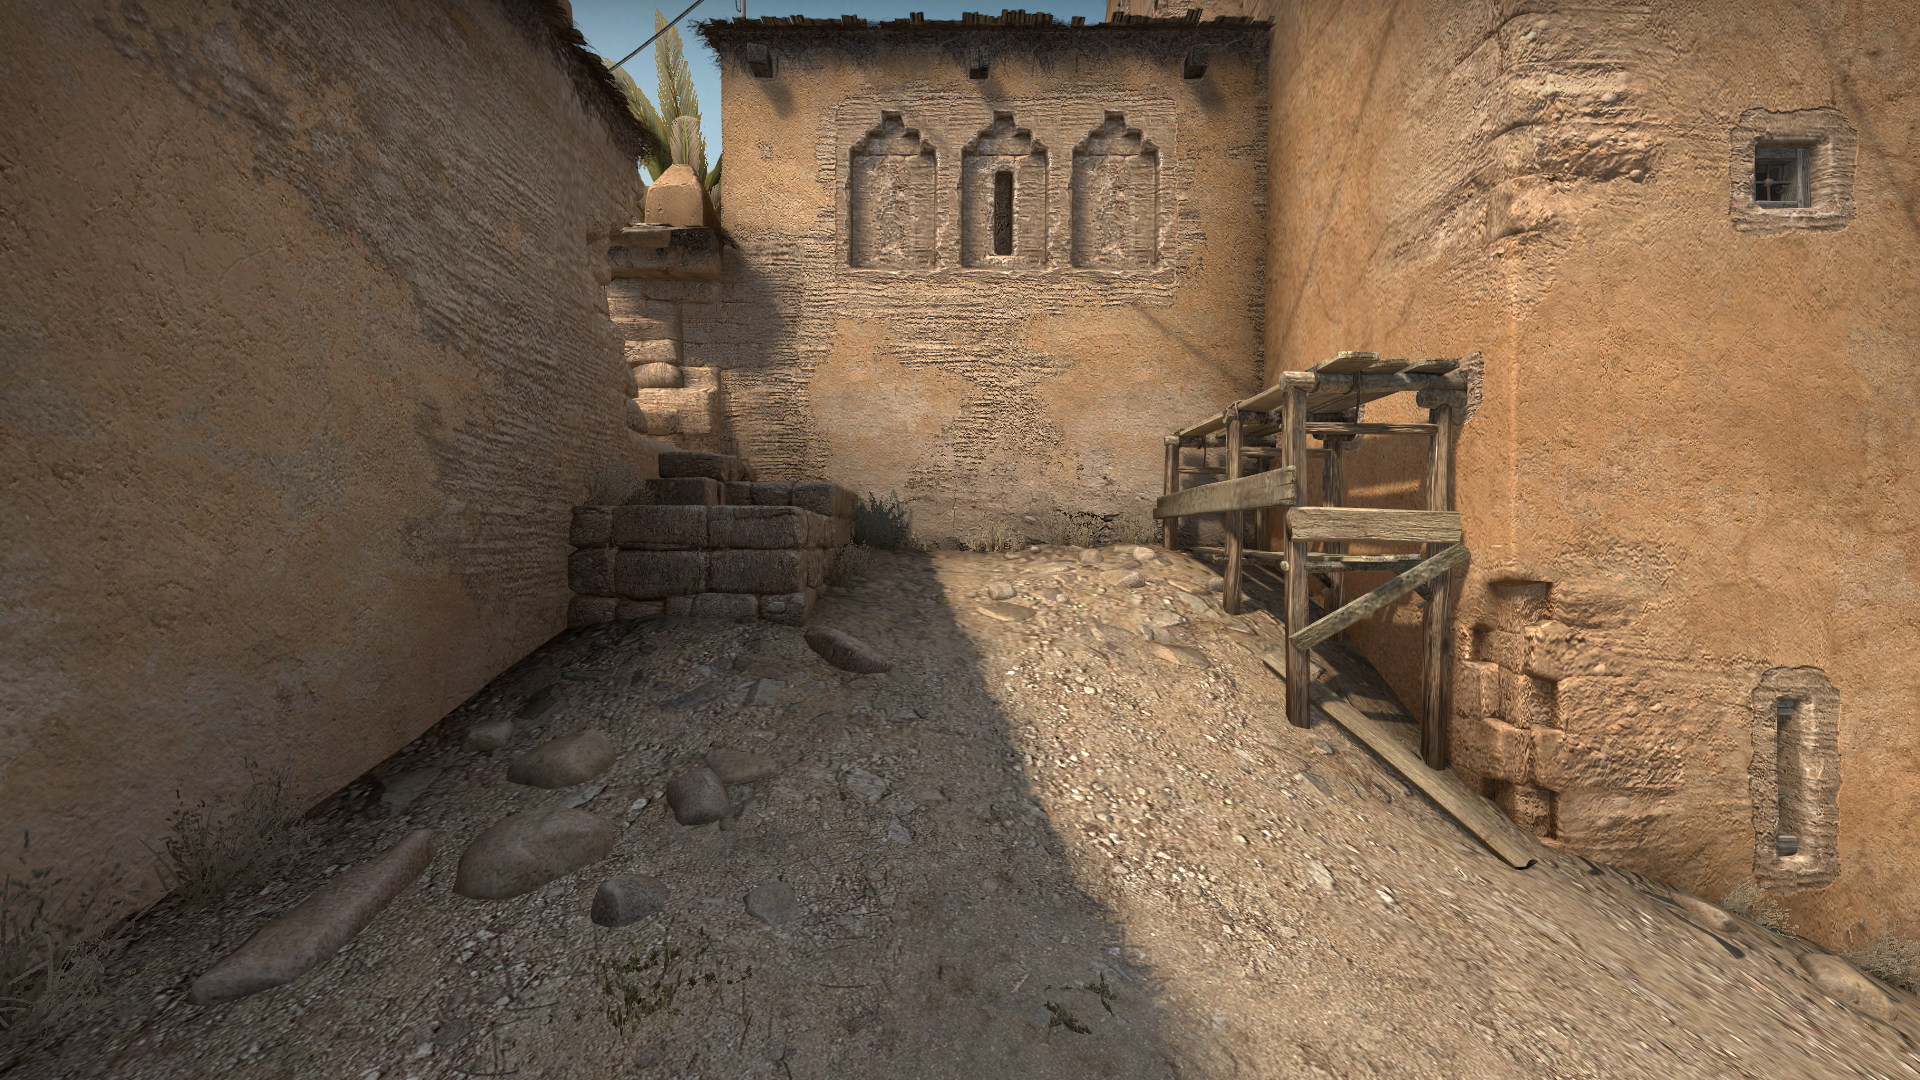
Map: de_dust2